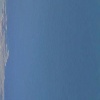
Label: water